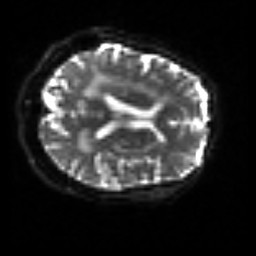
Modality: sbref
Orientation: axial
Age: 62
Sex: female
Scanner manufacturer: siemens
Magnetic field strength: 3 T
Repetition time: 3.2 s
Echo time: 0.081 s